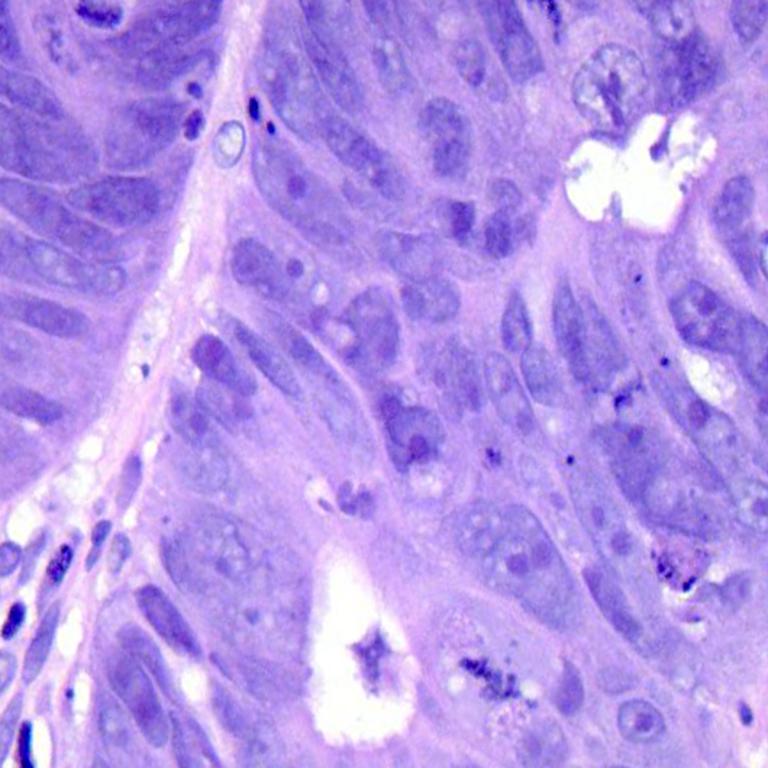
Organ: colon
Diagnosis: adenocarcinomas